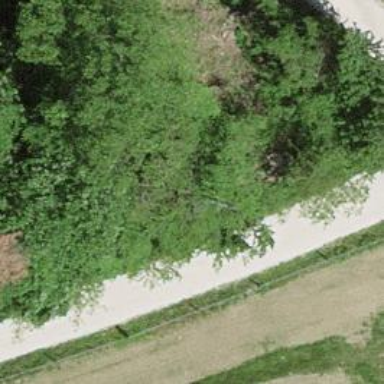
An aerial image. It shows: Compacted track with grade2 level.